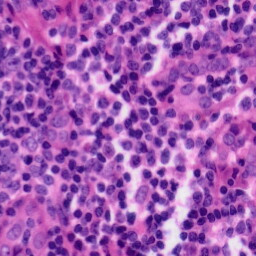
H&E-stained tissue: Tonsil